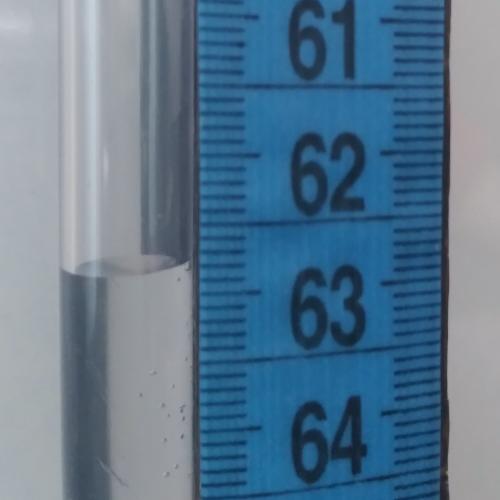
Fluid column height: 62.8 cm